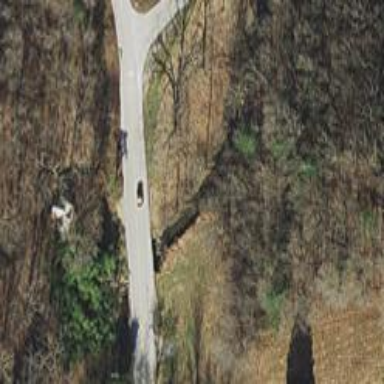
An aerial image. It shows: Secondary road with asphalt surface passing over box culvert bridge.